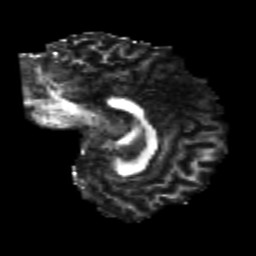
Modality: FA
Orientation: sagittal
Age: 22
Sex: male
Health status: healthy
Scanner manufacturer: philips
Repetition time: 7.478 s
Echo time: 0.08753 s